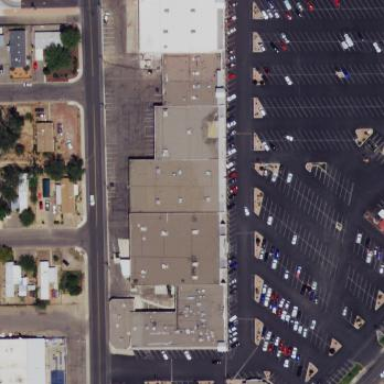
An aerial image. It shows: Retail building.